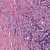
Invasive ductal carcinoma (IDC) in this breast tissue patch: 1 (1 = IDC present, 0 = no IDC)